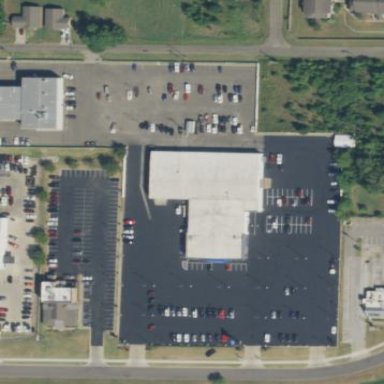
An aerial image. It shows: Building housing car shop.